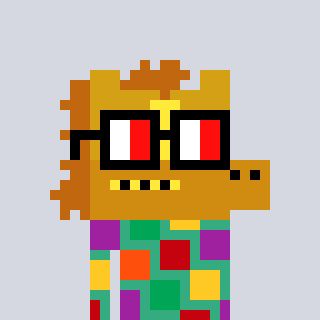
a pixel art character with square glasses with black frames and red eyes, a yellow horse-shaped head and a teal-colored body on a cool background